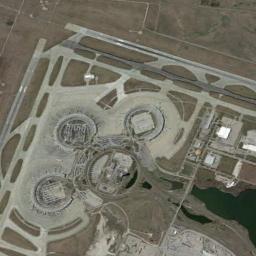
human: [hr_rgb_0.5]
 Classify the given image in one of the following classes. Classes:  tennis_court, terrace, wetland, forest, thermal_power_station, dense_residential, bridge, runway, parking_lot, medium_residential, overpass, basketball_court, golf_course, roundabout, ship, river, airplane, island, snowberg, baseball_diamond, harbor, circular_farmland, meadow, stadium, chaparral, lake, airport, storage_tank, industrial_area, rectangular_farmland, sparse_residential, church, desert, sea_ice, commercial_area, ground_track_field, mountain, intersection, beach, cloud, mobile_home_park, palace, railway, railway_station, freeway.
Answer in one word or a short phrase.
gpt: airport